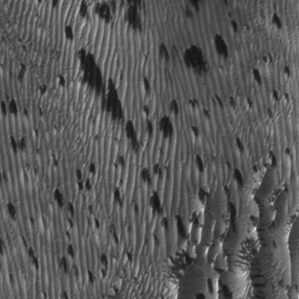
Label: frost